Question: I am using 'Storyboard' and 'UITableView' without 'UINavigationController'.
When tapping on any cell, it should bring user to a detail page. I can of course implement 'didSelectRowAtIndexPath:'
But I wished to try something fairly different. I want to do it with a storyboard 'segue'. I use prototype cell, and I can simply config a triggered segue on the cell. I can implement 'prepareForSegue:', but here's the problem, how can I know what cell has been selected?

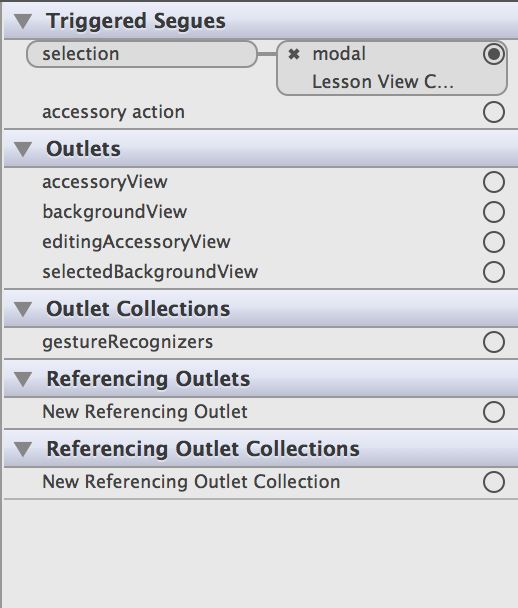
Answer: The 'prepareForSegue:sender:' method's 'sender' parameter is the cell you are looking for. You can get it's index path by '[self.tableView indexPathForCell:sender]' (you may need a cast).